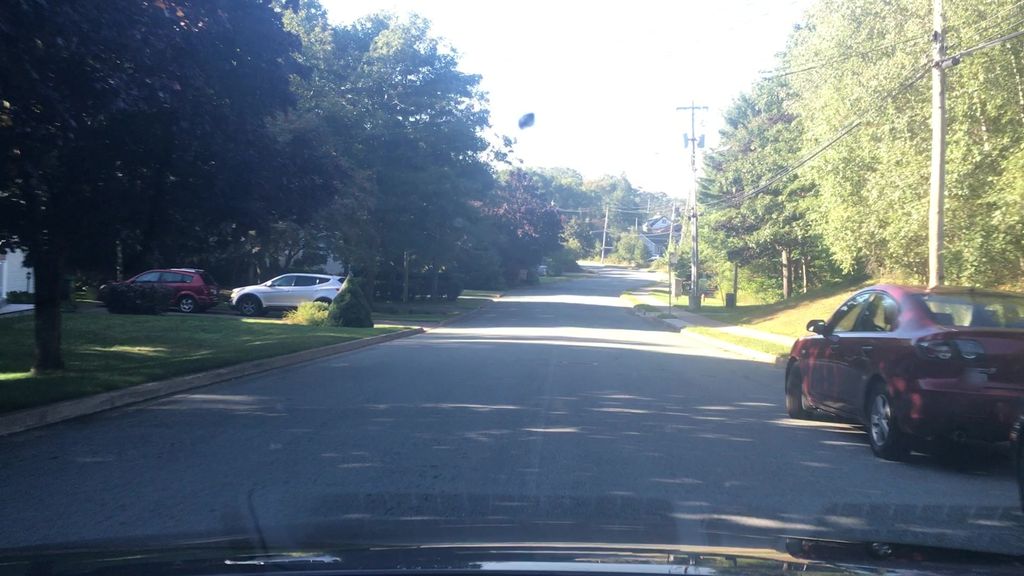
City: halifax